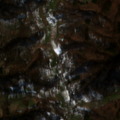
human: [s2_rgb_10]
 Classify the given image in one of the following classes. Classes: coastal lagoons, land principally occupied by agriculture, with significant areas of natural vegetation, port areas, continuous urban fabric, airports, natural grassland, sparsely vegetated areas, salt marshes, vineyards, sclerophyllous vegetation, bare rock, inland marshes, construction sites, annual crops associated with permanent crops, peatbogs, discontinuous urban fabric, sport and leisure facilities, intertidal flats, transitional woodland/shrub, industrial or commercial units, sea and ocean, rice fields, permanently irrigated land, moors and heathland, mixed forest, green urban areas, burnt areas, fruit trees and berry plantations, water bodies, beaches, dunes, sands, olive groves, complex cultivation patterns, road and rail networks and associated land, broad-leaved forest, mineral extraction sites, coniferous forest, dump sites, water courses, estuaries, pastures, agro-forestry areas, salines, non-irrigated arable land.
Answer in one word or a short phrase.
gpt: land principally occupied by agriculture, with significant areas of natural vegetation, broad-leaved forest, mixed forest